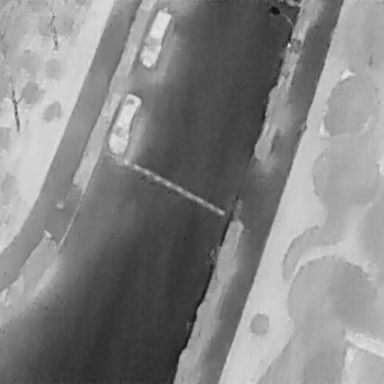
There are two Cars in the infrared image.